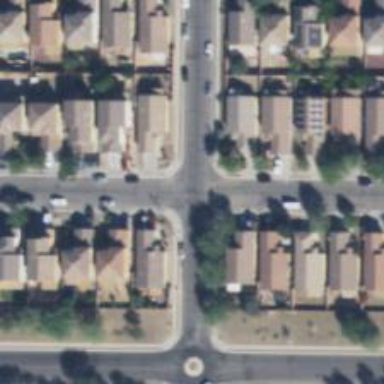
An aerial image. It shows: Residential road.